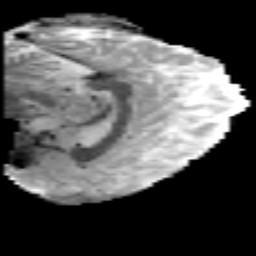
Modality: MD
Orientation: sagittal
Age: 21
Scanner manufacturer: philips
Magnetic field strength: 3 T
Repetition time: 8.6 s
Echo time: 0.127 s